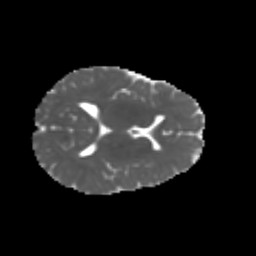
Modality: MD
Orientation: axial
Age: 5
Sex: female
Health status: healthy